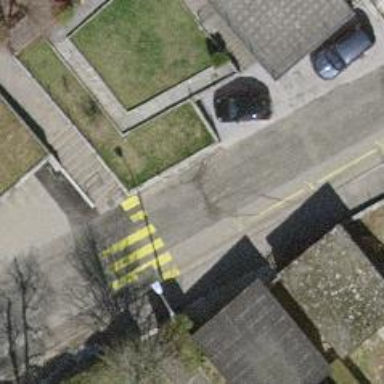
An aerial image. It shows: Marked zebra crossing with clear markings.